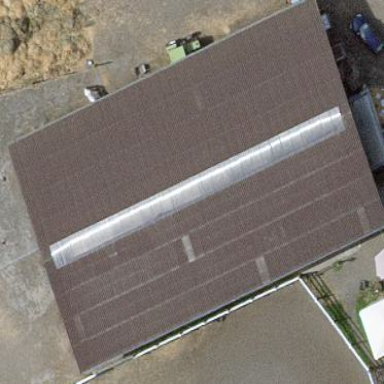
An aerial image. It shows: Farm building.